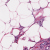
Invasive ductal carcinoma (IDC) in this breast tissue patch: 1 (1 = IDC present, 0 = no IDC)